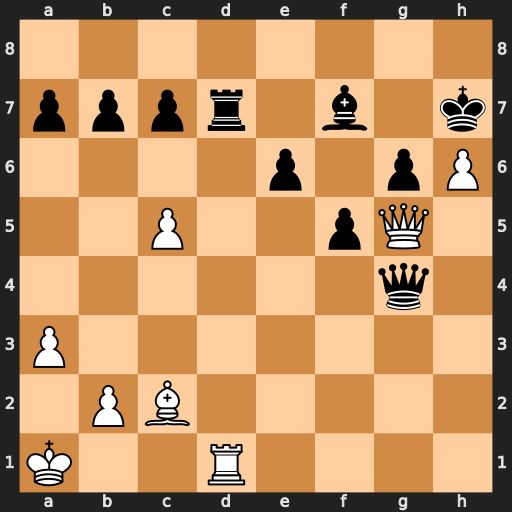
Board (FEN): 8/pppr1b1k/4p1pP/2P2pQ1/6q1/P7/1PB5/K2R4
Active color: w
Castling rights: -
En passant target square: -
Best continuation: Qxg4 Rxd1+ Qxd1